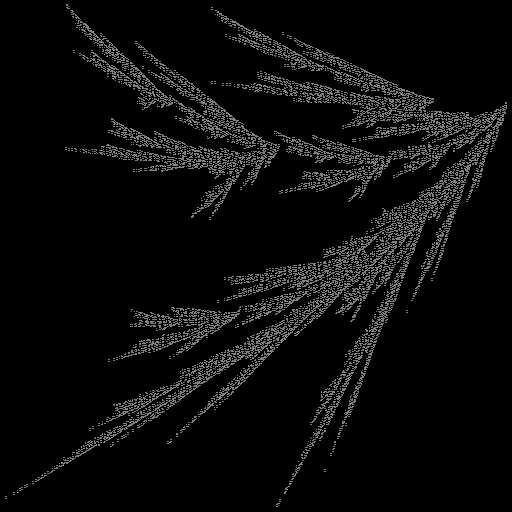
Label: filmyfern